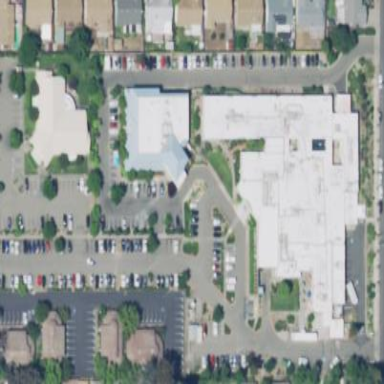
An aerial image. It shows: Healthcare facility identified as hospital.